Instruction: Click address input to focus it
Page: traveler
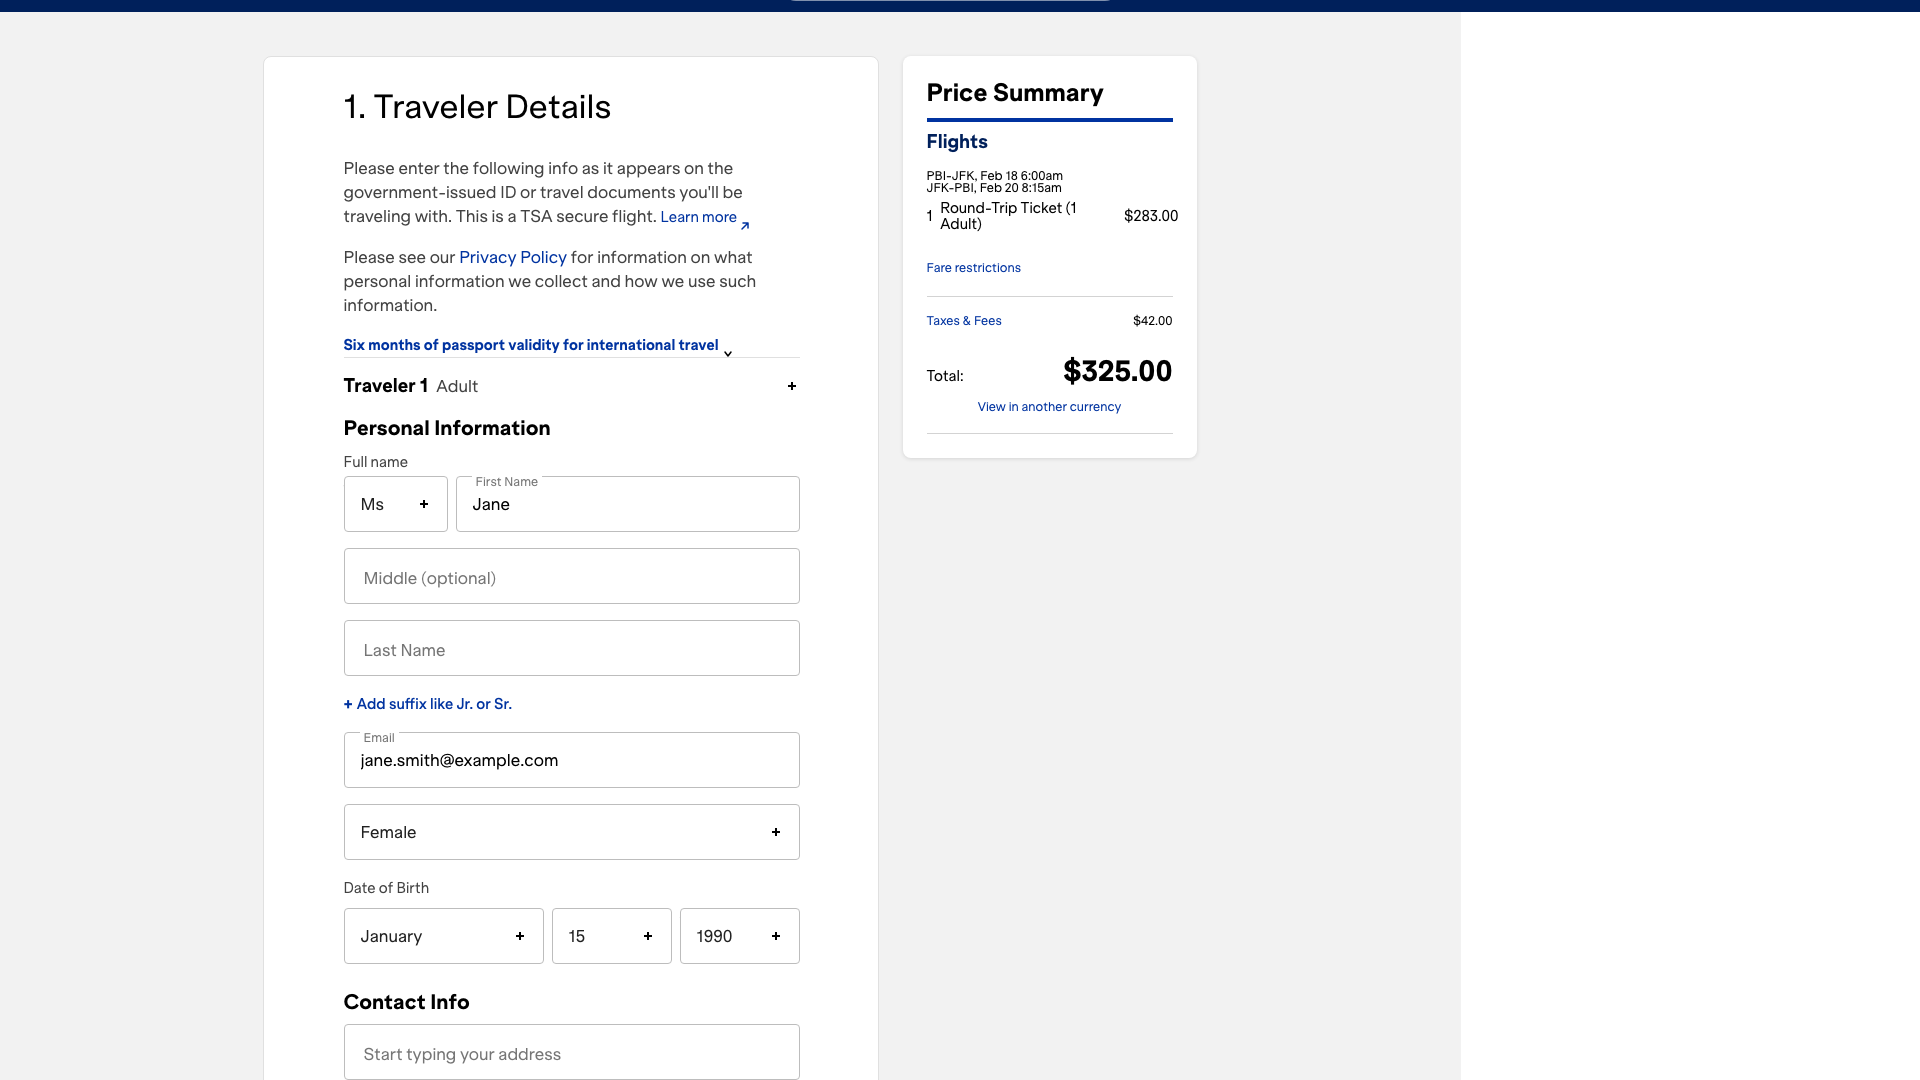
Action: click